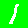
Digit: 1